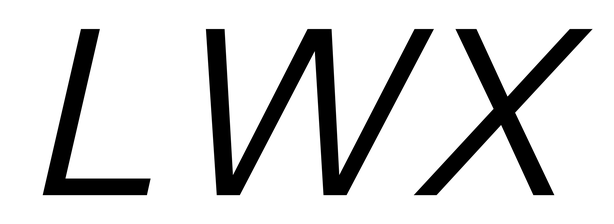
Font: InstrumentSans-Italic_Italic